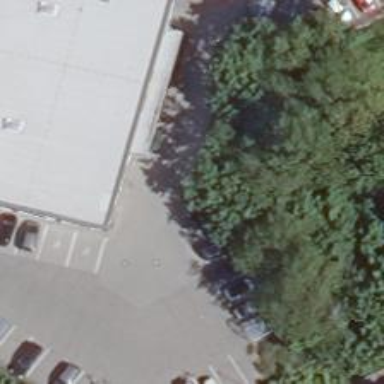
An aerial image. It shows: Parking aisle designated as service road.